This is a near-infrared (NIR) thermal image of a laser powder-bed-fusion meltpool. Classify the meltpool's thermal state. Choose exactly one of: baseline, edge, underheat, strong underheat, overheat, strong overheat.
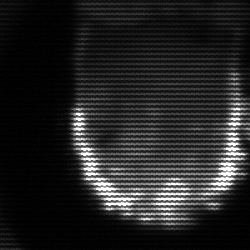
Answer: baseline